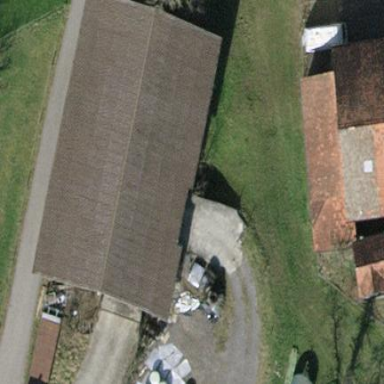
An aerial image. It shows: Barn.